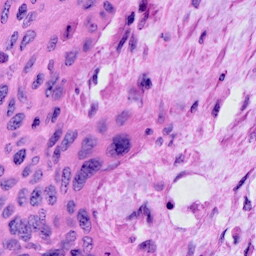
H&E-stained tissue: Cervix